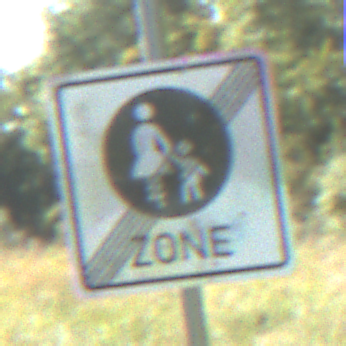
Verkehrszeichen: EndeFussgaengerzone
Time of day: Midday
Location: Outdoor (Nature)
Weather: Clear
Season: NotSpecified
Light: Natural